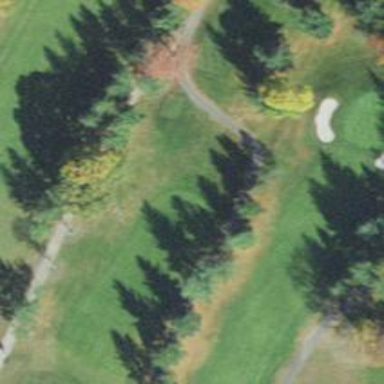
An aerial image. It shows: Service road designated as golf cart path.